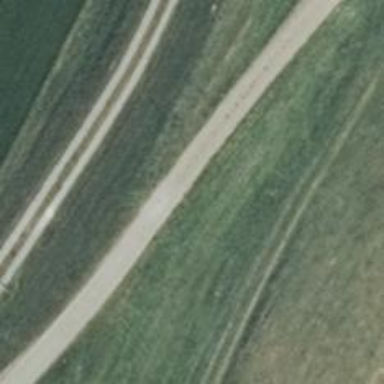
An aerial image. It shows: Well-maintained track road with grade 1 tracktype.